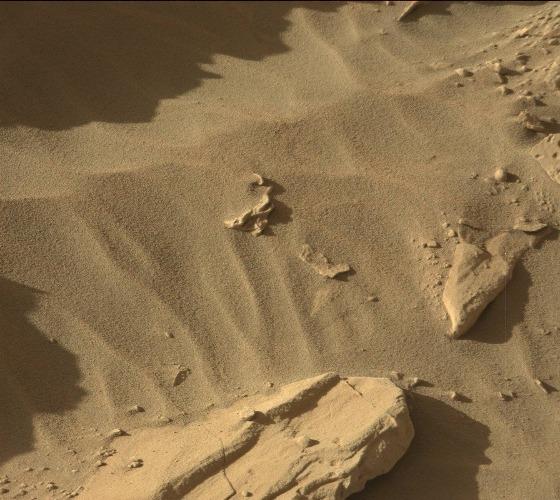
Terrain classes present: Bedrock, Gravel / Sand / Soil, Rock, Shadow